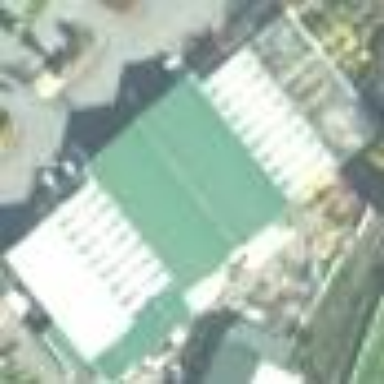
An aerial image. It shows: Building that serves as garden center.